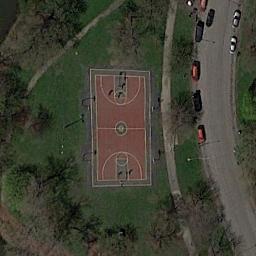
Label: basketball_court